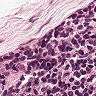
Metastatic tissue present: no